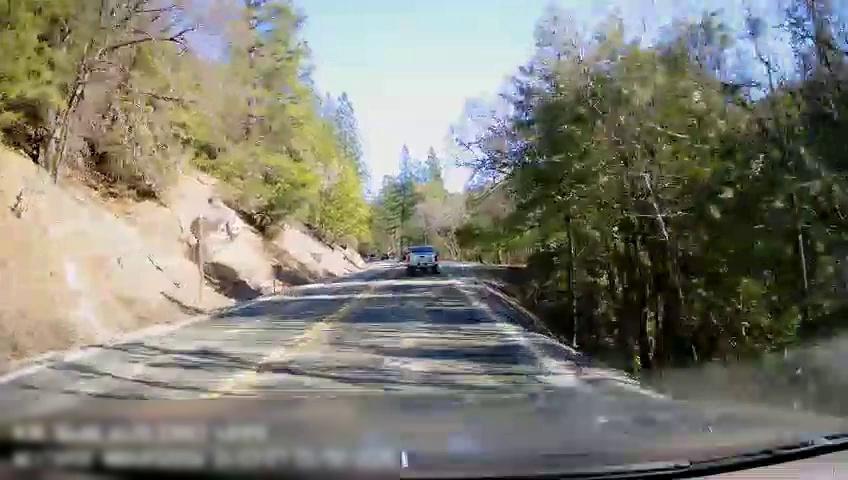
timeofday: Day
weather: Sunny
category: Drivable Space
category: Vehicles | Truck
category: Lanes | Opposite Lane
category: Lanes | Opposite Lane
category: Lanes | Current Lane
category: Lanes | Current Lane